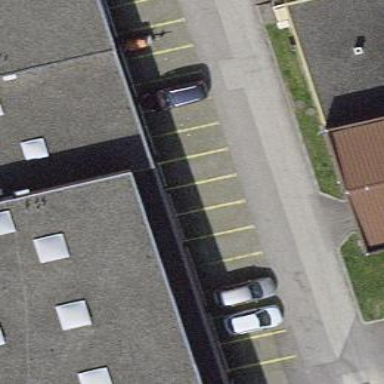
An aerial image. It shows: Parking lane for vehicles.